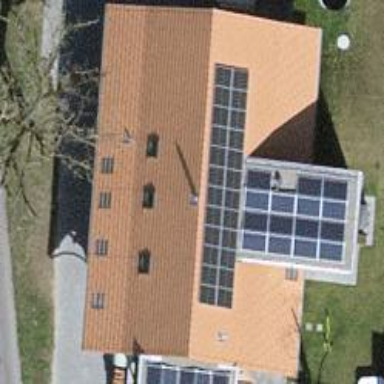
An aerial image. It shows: Solar power generator utilizing photovoltaic technology with solar photovoltaic panels.